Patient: sex F, age 56
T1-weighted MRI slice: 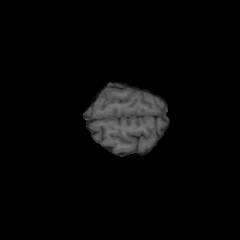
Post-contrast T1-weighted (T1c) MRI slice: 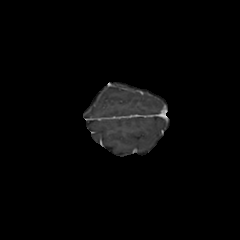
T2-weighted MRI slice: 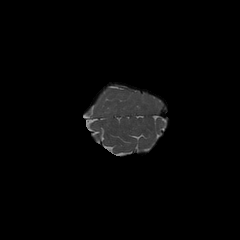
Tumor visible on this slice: no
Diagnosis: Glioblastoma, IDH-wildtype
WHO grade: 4